Interaction volume radius: 5 \u00c5
Interaction volume height: 15 \u00c5
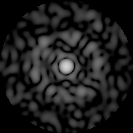
Disorder parameter: 0.8184